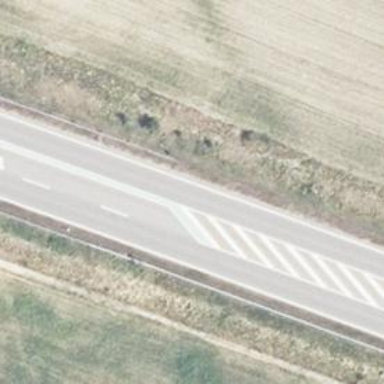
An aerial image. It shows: Asphalt road with trunk highway design. It is motorroad with traffic calming island.